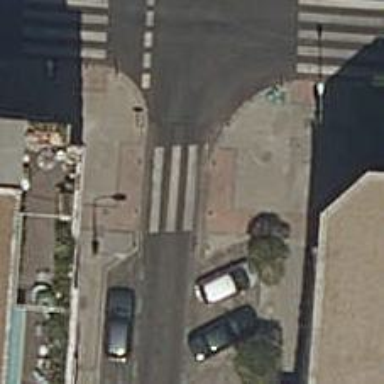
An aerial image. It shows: Marked crossing on the road.